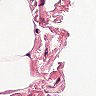
Metastatic tissue present: no